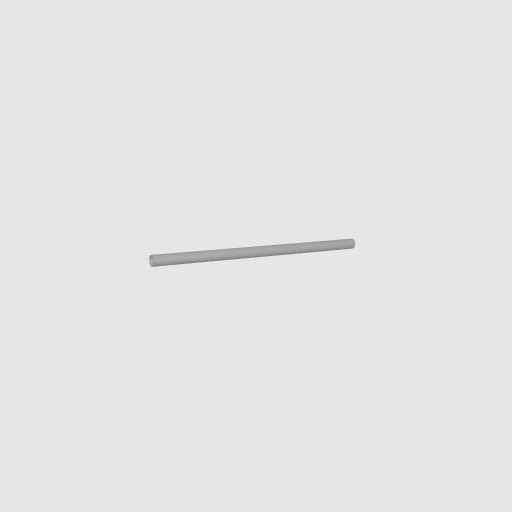
Part: AluminumTube12ID14OD300